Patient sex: M
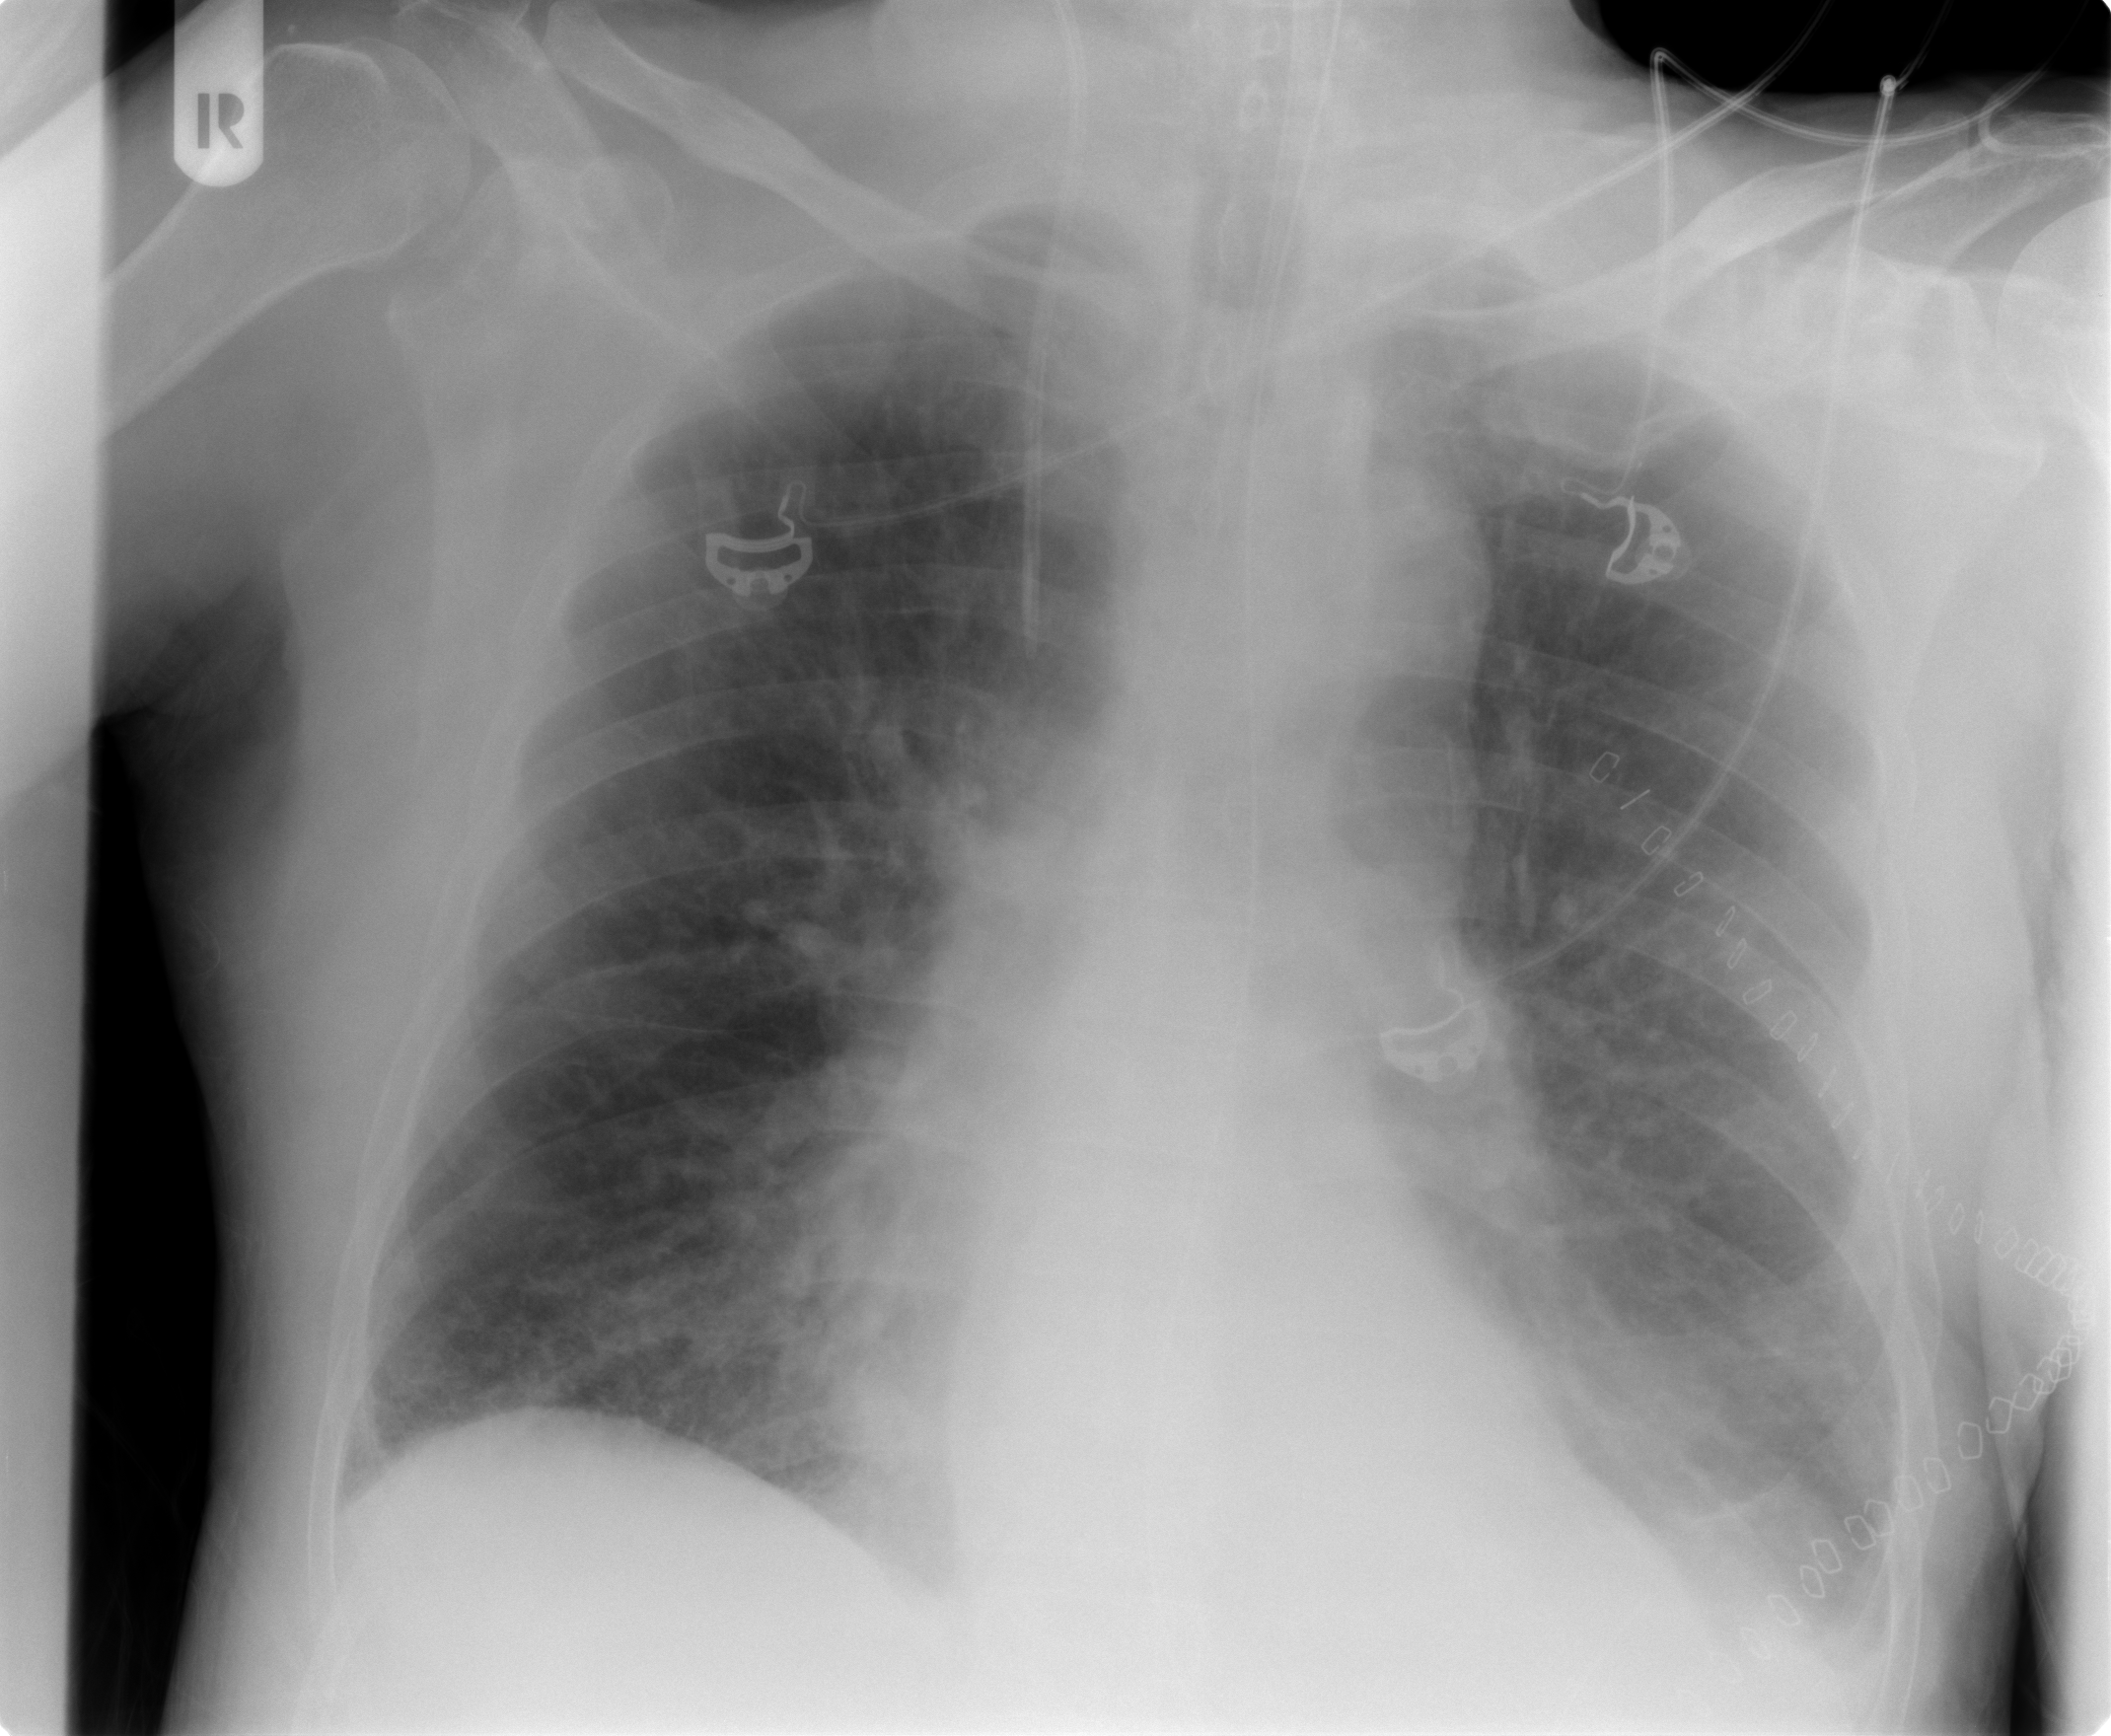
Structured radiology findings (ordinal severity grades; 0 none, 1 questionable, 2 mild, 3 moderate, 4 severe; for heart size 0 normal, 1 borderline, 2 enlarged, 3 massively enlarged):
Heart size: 0
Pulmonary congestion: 2
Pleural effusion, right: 0
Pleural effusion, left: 2
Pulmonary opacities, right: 0
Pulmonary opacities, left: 0
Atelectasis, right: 0
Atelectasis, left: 2